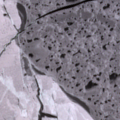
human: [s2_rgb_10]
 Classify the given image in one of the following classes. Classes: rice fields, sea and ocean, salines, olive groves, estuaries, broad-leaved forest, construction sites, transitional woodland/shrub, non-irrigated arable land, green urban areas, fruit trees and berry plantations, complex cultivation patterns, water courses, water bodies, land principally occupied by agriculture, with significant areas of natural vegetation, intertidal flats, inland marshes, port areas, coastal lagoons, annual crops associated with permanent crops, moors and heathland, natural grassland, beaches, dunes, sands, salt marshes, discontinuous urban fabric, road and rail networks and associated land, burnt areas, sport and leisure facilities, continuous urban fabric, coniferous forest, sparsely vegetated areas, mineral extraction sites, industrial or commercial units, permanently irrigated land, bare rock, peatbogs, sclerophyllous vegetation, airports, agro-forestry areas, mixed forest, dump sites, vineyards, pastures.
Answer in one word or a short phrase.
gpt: sea and ocean